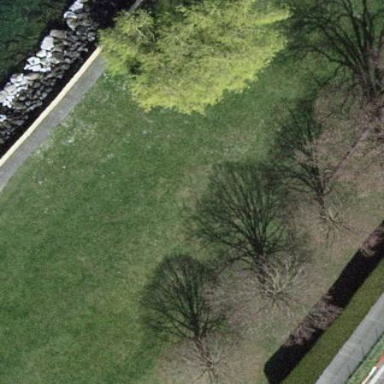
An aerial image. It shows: Lovely park for leisure and relaxation.